Field crop: maize
Growth stage: 2
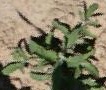
Species: atriplex